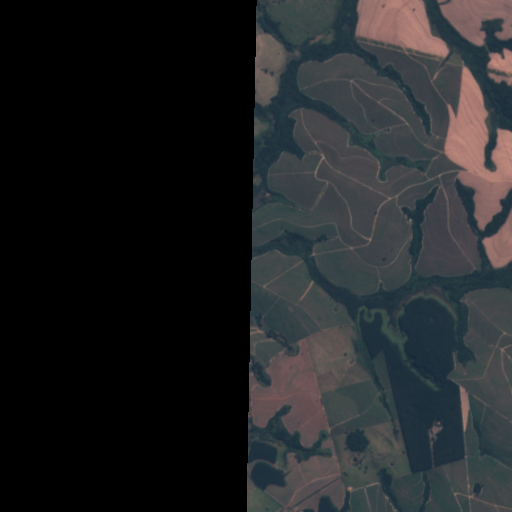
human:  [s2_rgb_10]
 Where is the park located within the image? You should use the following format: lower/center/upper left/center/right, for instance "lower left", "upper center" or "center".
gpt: The park is located in the lower center of the image.
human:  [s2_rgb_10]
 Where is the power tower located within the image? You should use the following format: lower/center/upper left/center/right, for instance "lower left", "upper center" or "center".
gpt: The power tower is located in the upper right of the image.
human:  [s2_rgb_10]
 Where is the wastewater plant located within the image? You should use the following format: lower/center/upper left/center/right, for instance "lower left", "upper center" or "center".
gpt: The wastewater plant is located in the lower left of the image.
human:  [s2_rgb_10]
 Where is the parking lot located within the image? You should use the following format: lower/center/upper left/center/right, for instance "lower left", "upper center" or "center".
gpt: There is no parking lot in the image.